Aerial crown-view tile of a tropical tree (Barro Colorado Island, Panama), acquired 20250512:
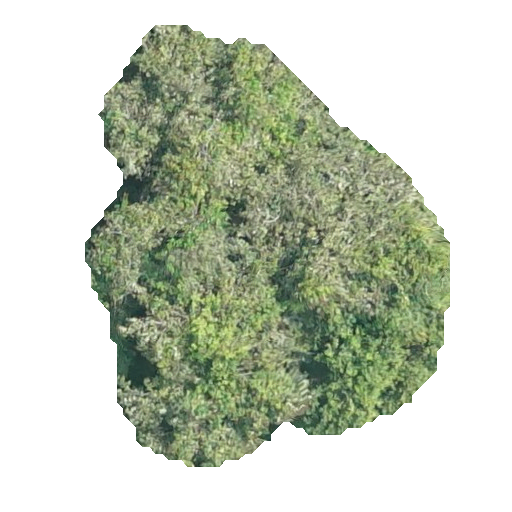
Species: Luehea seemannii
GBIF accepted scientific name: Luehea seemannii
Crown area: 166.891 m²